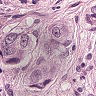
Metastatic tissue present: yes